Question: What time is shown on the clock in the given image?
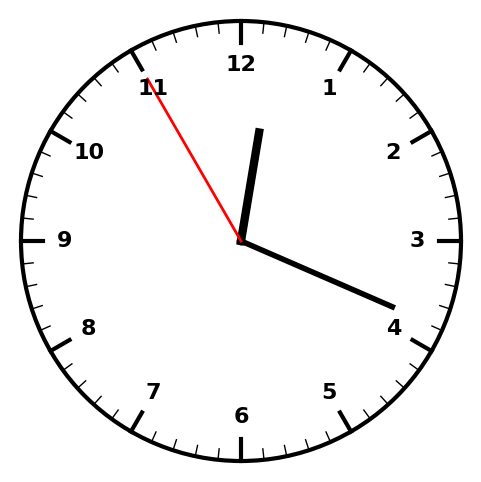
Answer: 12:18:55